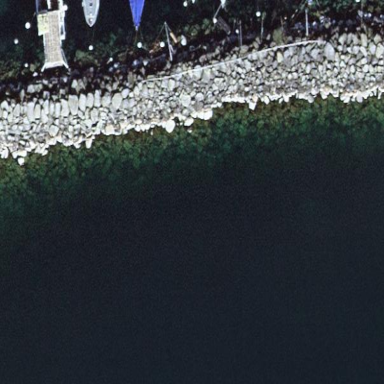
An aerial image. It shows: Breakwater structure.